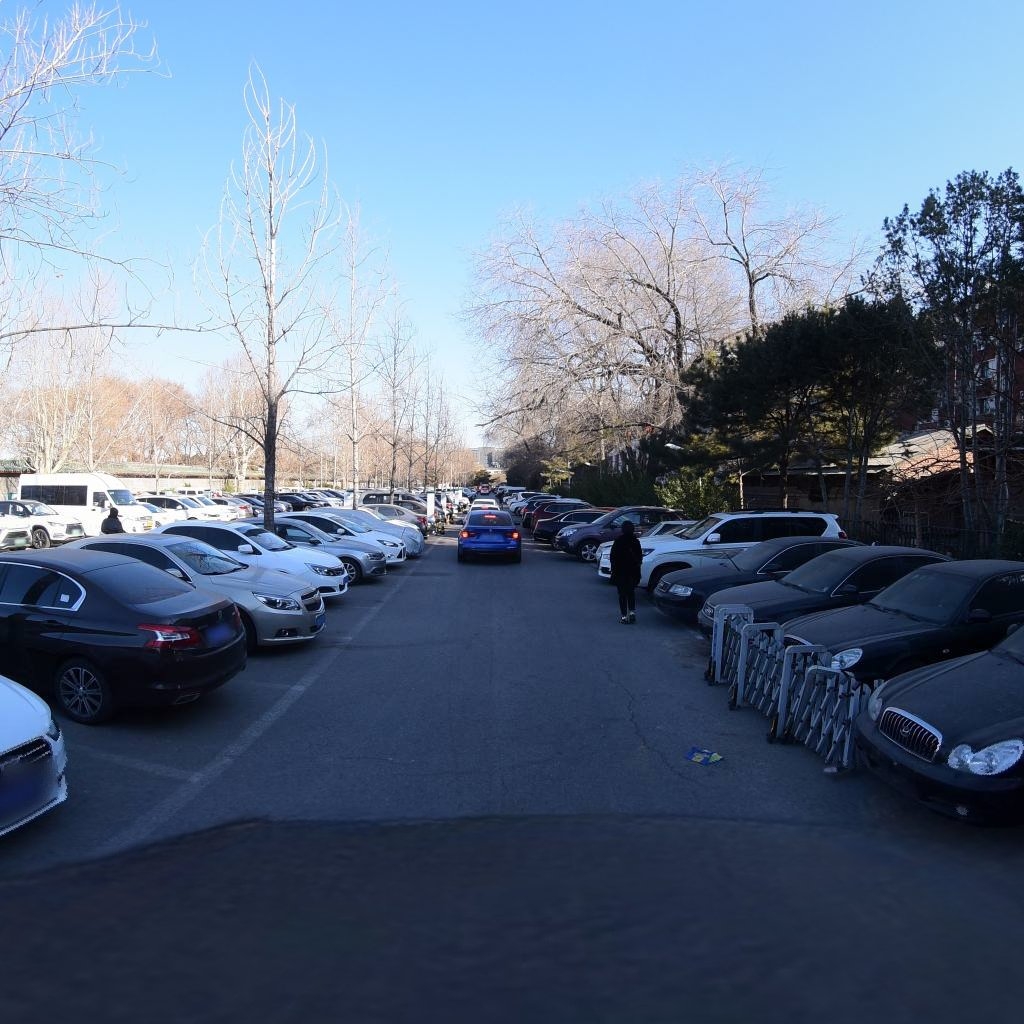
Region: Dongcheng
Road damage annotations: longitudinal crack, transverse crack, transverse crack